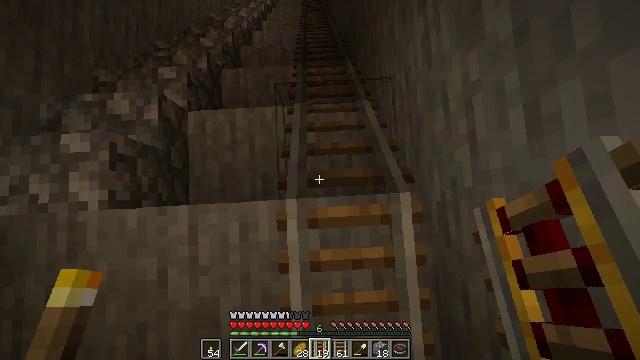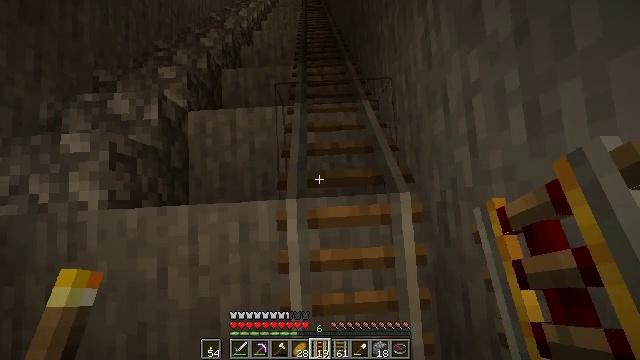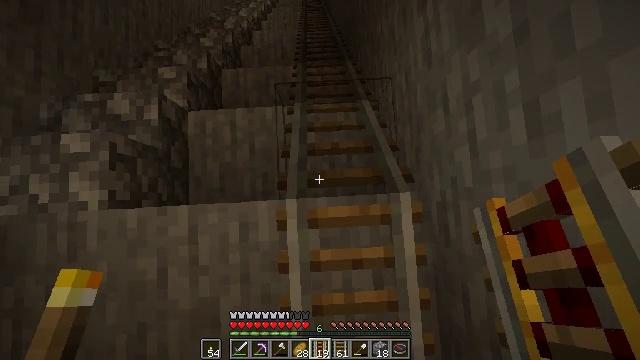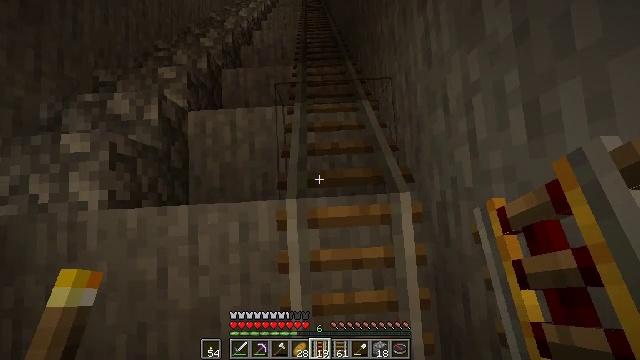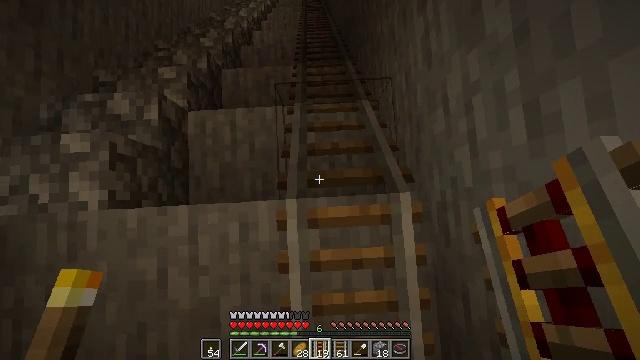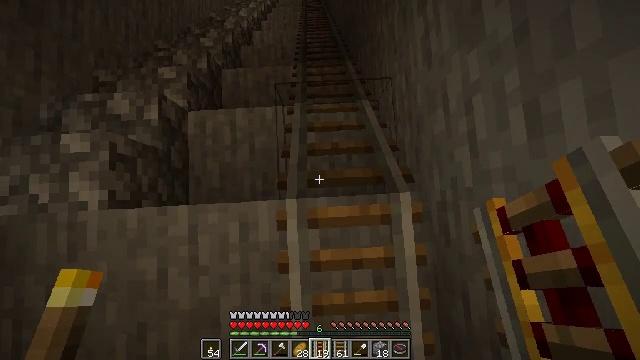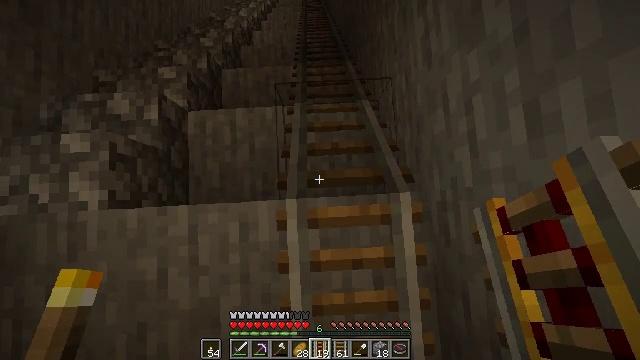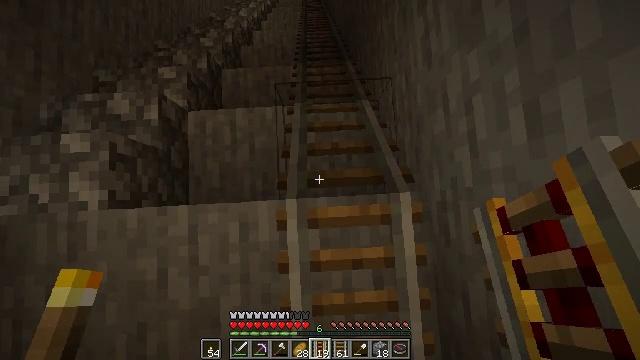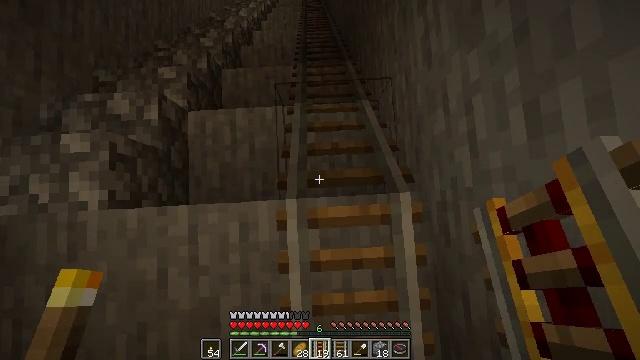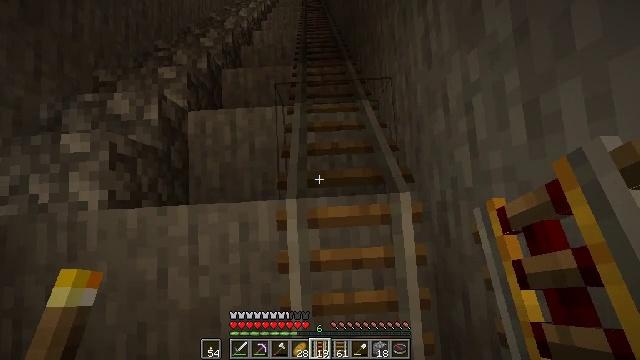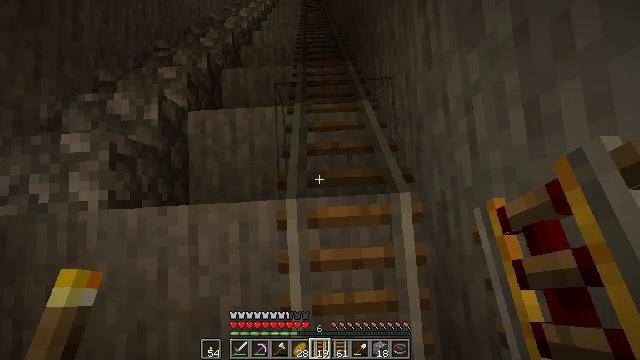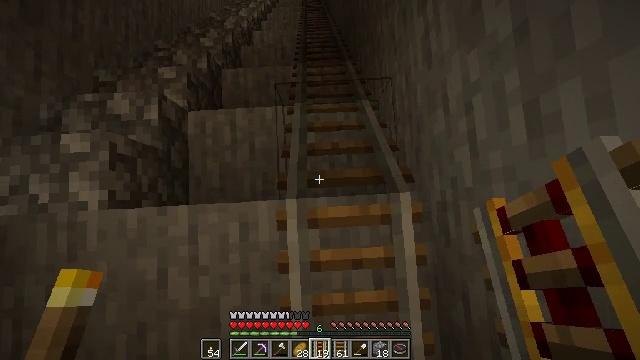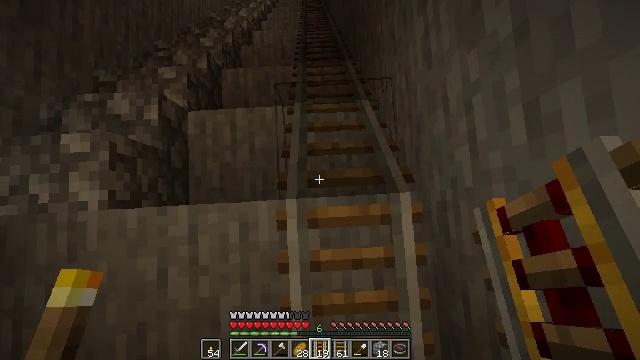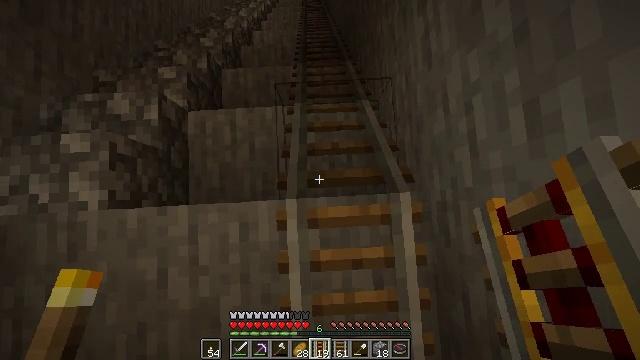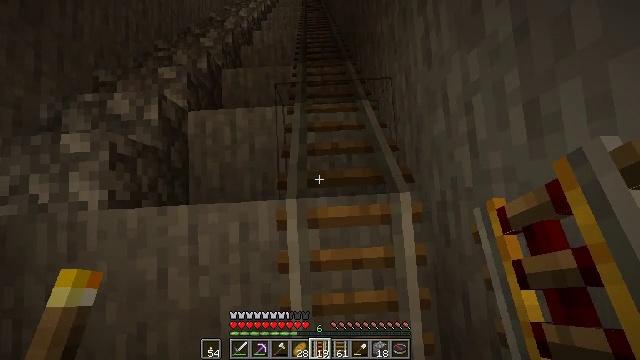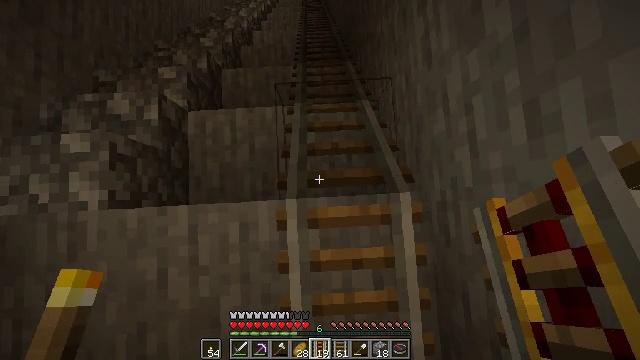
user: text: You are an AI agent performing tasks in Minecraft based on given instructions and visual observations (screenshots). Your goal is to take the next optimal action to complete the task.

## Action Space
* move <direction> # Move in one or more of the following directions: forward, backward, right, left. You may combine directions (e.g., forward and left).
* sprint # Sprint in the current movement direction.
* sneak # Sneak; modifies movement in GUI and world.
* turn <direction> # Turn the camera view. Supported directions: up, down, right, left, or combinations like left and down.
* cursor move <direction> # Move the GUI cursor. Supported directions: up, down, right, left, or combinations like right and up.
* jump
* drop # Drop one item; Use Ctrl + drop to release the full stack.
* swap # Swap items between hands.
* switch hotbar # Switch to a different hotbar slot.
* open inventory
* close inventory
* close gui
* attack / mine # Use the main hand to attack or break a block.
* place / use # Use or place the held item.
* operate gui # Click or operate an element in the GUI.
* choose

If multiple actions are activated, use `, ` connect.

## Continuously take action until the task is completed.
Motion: motion action
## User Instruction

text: Recycle the rail from an abandoned track.
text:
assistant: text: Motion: no_op
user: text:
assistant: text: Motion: no_op
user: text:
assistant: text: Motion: no_op
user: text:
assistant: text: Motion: no_op
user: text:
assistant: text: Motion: no_op
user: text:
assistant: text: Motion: no_op
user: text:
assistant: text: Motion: no_op
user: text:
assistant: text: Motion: no_op
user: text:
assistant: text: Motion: no_op
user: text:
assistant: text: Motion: no_op
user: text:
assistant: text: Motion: no_op
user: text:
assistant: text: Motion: no_op
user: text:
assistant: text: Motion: no_op
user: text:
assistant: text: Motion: no_op
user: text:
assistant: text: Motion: no_op
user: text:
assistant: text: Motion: no_op
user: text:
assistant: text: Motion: no_op
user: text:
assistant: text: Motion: move forward
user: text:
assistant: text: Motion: move forward
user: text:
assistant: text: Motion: move forward
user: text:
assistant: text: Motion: move forward
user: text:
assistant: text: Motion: no_op
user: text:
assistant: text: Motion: no_op
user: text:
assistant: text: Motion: no_op
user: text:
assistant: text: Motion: no_op
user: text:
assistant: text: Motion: no_op
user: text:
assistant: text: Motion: no_op
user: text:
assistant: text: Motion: no_op
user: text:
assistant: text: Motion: no_op
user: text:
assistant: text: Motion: no_op